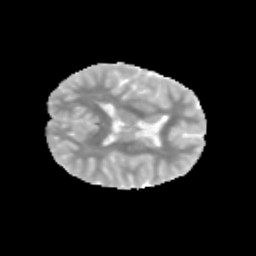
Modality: MD
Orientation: axial
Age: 9
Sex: male
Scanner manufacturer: siemens
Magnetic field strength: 3 T
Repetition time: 3.8 s
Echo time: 0.07 s